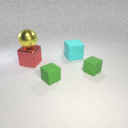
small green rubber cube to the right of large red metal cube